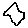
Label: hexagon